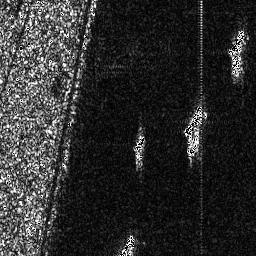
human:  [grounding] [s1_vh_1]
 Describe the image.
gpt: In the satellite image, there is  <ref>1 small ship </ref> <box>[[51, 50, 56, 63, 0]]</box> located at center,  <ref>1 medium ship </ref> <box>[[71, 39, 80, 53, 0]]</box> located at right,  <ref>1 medium ship </ref> <box>[[89, 9, 97, 22, 0]]</box> located at top right.